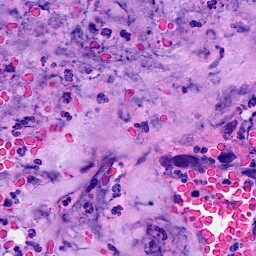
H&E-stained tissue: Breast